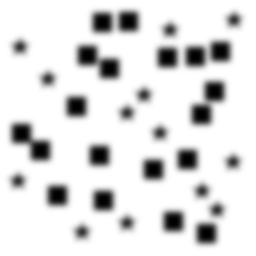
Squares: 19
Triangles: 0
Stars: 13
Total shapes: 32